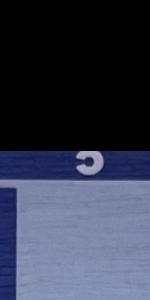
Label: Empty